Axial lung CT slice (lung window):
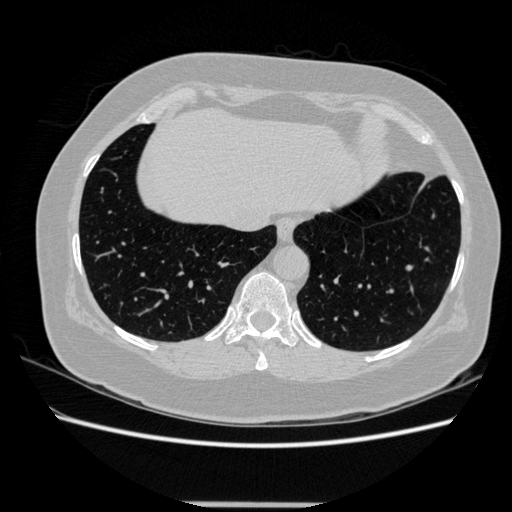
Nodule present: no